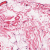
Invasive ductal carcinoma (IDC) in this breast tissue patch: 0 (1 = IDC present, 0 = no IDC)